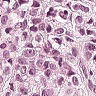
Metastatic tissue present: yes